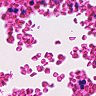
Metastatic tissue present: no